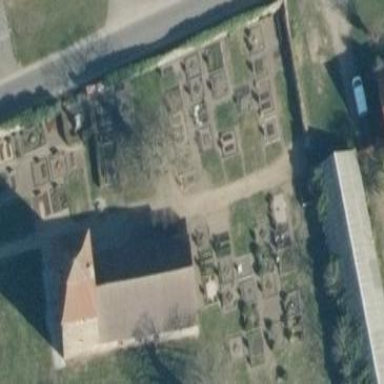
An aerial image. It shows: Graveyard.